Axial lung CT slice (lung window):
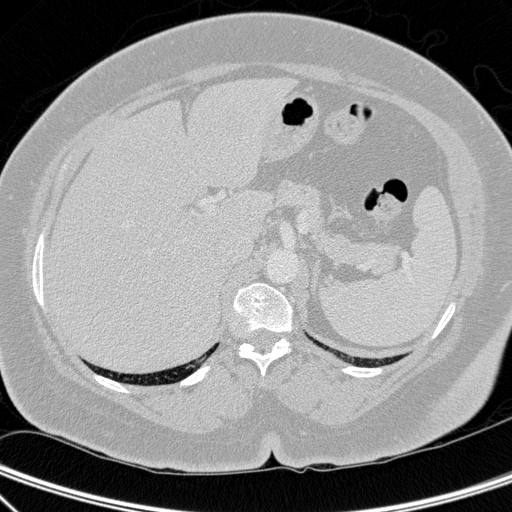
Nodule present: no